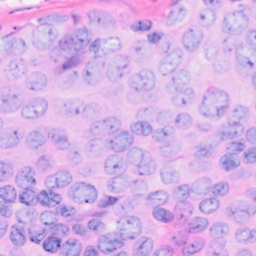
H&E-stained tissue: Breast